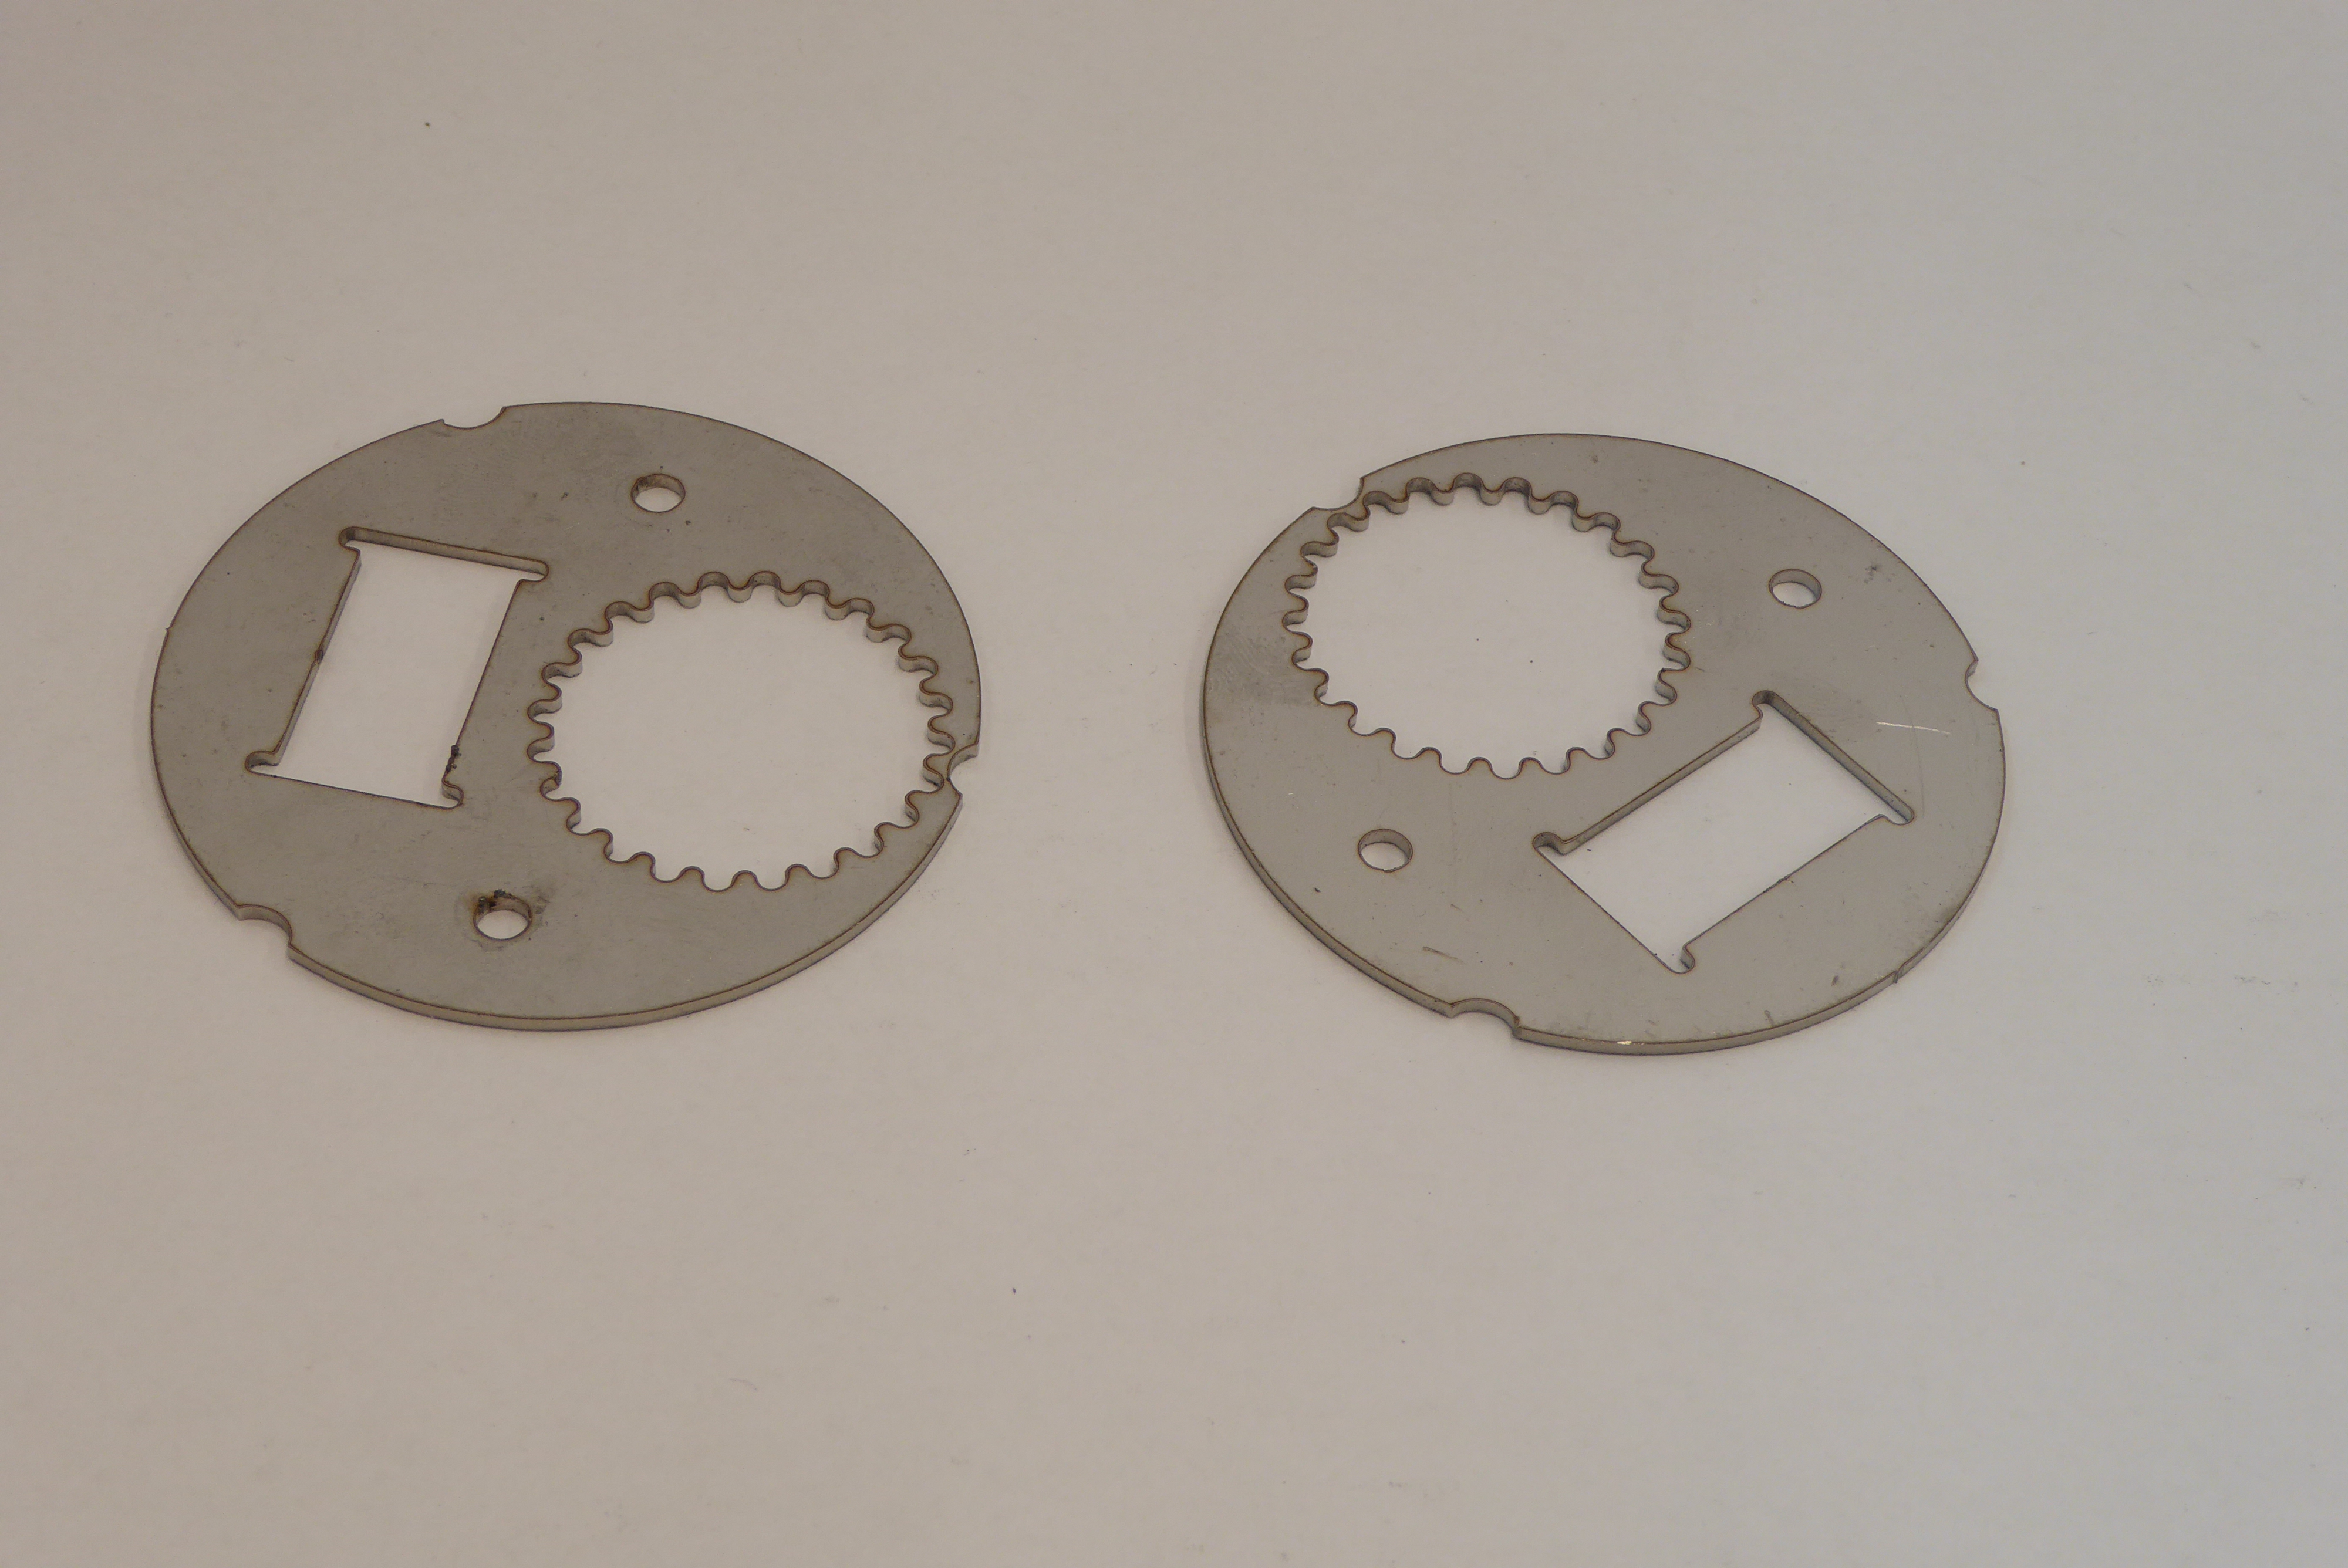
Label: Bottle Opener - Inlay